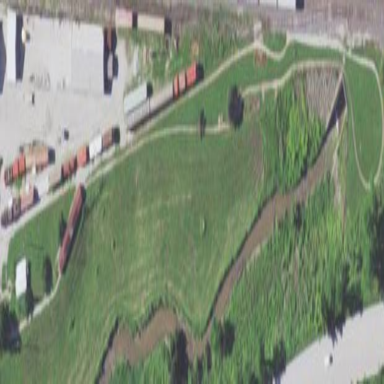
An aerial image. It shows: Narrow-gauge railway.